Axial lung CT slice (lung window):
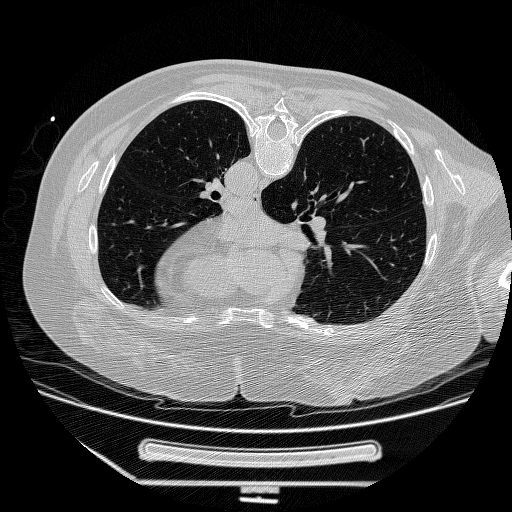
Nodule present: no